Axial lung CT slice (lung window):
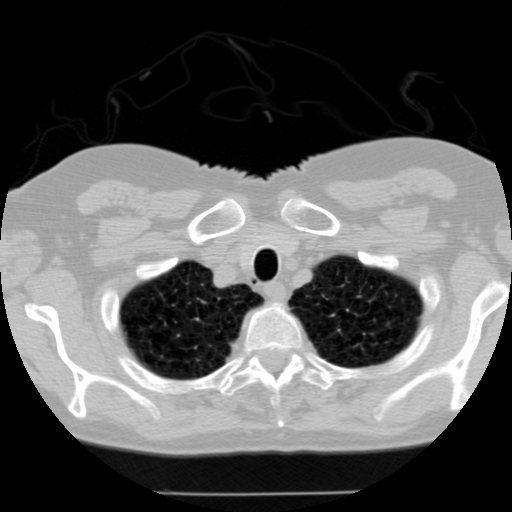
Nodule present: no